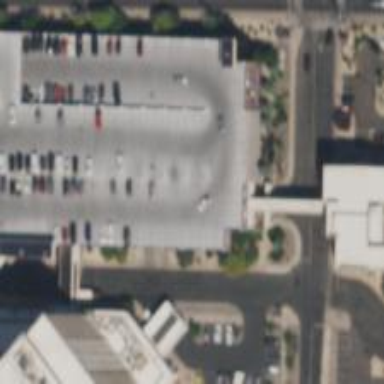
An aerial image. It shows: Multi-storey parking building.